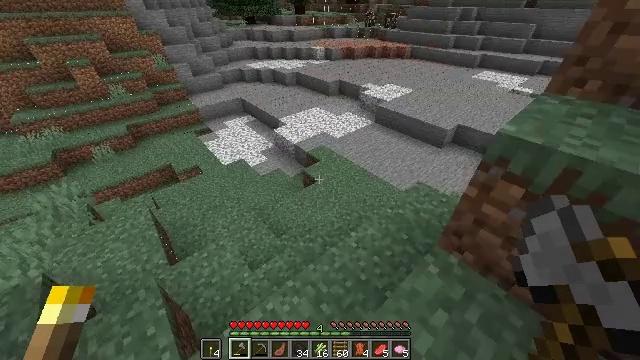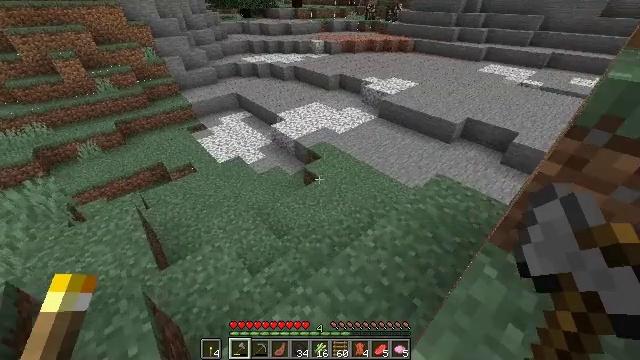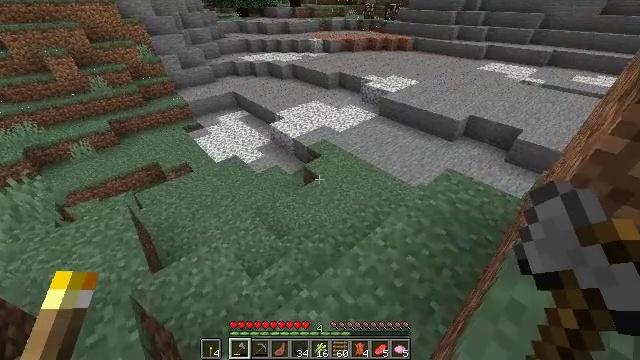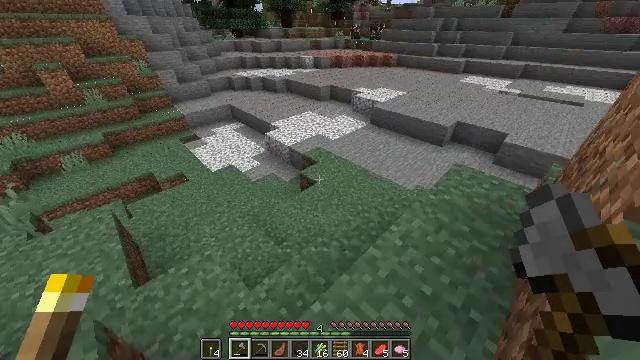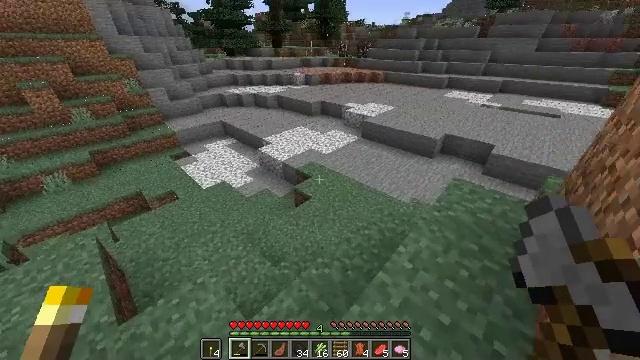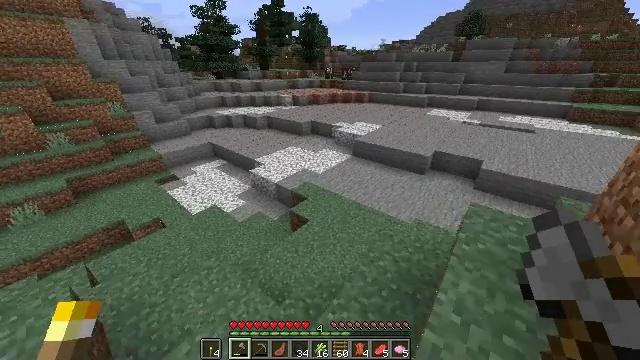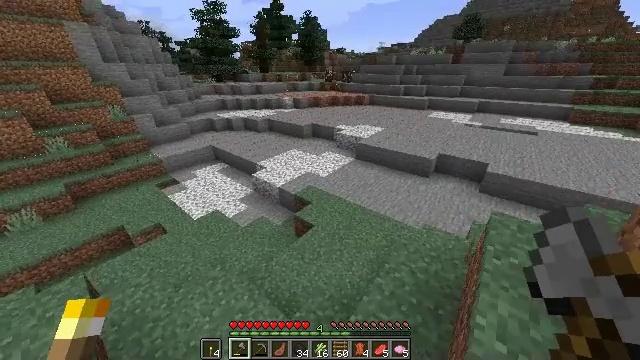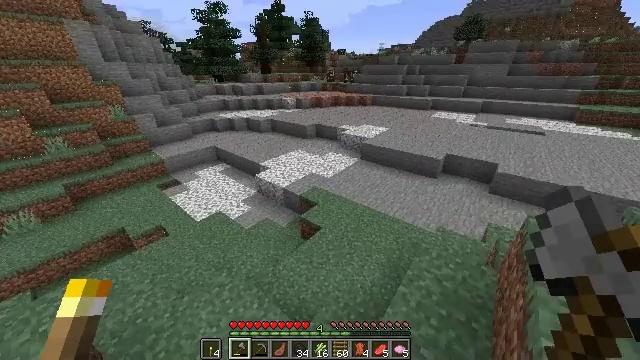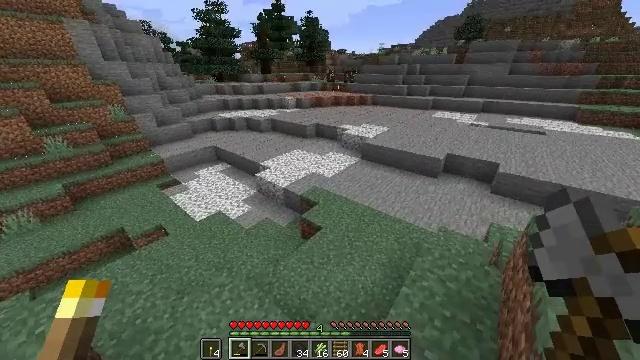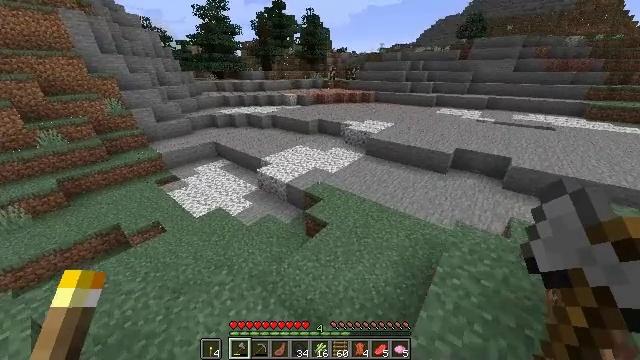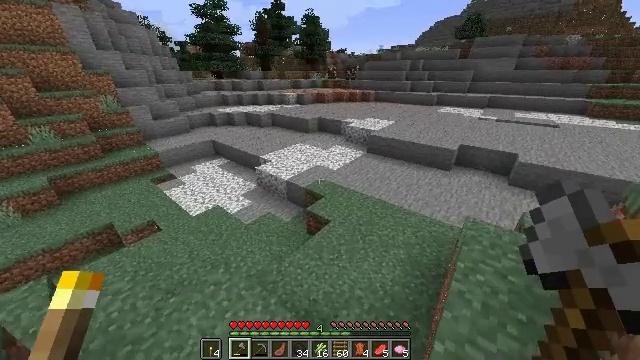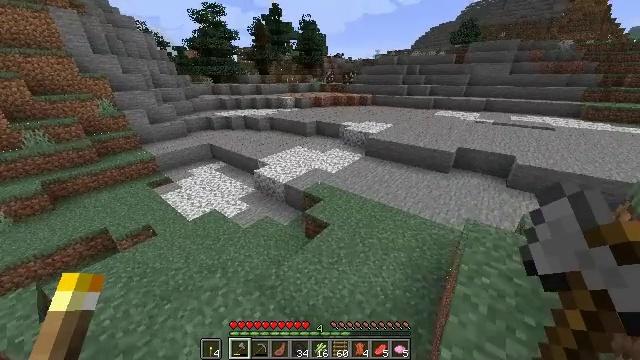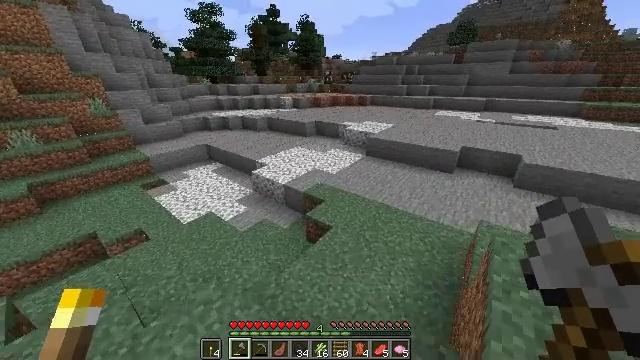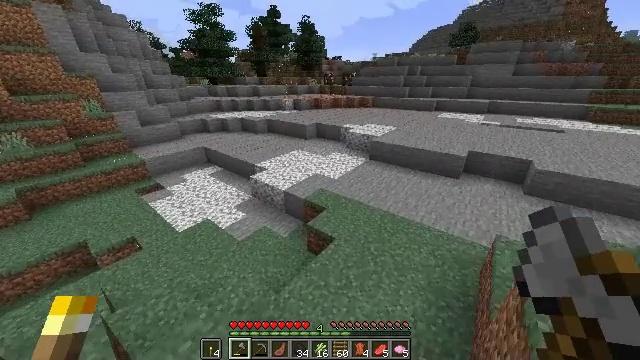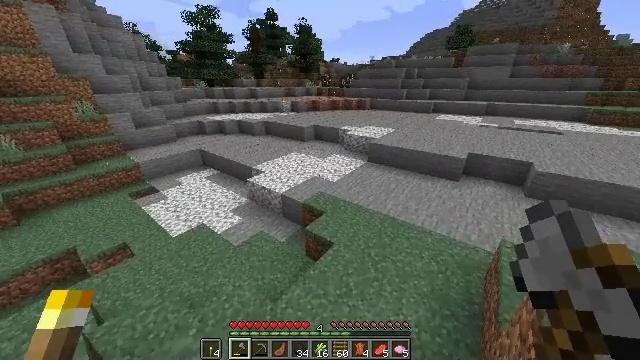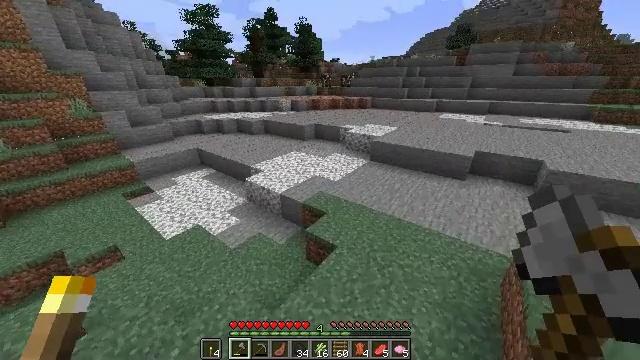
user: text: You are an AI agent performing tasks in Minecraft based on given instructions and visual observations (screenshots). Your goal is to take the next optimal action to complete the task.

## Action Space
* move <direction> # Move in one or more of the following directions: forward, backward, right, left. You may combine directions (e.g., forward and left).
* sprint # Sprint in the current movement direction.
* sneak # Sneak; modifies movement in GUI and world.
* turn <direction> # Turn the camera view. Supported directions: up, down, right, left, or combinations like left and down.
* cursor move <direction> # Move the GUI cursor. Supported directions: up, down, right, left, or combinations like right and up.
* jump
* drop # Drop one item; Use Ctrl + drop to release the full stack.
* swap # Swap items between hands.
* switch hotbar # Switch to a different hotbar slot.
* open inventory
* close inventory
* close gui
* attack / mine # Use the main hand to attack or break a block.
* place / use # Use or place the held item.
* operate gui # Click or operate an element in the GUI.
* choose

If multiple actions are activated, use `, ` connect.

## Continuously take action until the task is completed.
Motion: motion action
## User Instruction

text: Hunt animals.
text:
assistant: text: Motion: move forward, sprint
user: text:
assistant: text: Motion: move forward, sprint
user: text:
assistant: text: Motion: move forward and move left, sprint, turn right and up
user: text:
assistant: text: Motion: move forward and move left, sprint, turn right and up
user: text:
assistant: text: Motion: move forward and move left, sprint, turn right and up
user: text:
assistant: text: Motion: move forward and move left, sprint
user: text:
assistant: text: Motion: move forward and move left, sprint
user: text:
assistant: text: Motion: move forward, sprint
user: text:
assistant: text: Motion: move forward, sprint
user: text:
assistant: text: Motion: move forward, sprint
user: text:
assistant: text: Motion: move forward, sprint, turn up
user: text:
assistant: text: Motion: move forward, sprint
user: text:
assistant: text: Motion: move forward, sprint
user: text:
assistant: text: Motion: move forward, sprint
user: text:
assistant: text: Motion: move forward, sprint
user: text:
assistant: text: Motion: move forward, sprint
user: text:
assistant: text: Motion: move forward, sprint
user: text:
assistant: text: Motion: move forward, sprint
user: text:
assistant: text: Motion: move forward, sprint
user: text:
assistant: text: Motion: move forward, sprint
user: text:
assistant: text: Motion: move forward and move right, sprint
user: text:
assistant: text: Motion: move forward and move right, sprint
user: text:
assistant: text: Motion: move forward and move right, sprint
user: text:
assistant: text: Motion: move forward and move right, sprint
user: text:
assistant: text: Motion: move forward, sprint
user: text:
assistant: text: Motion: move forward, sprint
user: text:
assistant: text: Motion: move forward, sprint
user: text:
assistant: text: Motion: move forward, sprint
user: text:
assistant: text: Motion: move forward, sprint
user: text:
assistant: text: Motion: move forward, sprint